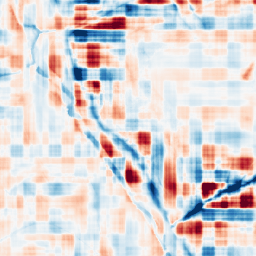
Category: wavelet
Decomposition family: wavelet_reverse_biorthogonal
Decomposition parameters: wavelet: rbio3.5
level: 5
Upsampling method: sinc_hamming
Upsampling parameters: scale: 2
kernel_size: 8
Upsampling scale: 2